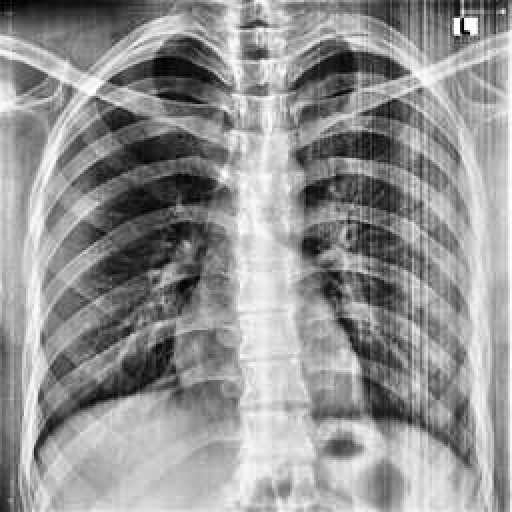
Finding: NORMAL